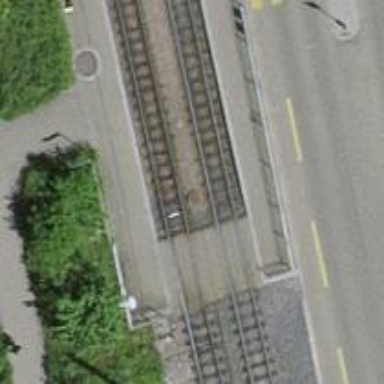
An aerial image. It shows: Tram stop with public transport connection.